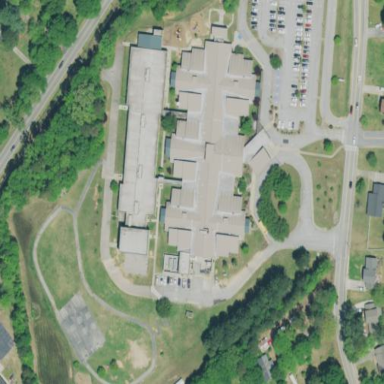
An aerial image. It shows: School building.